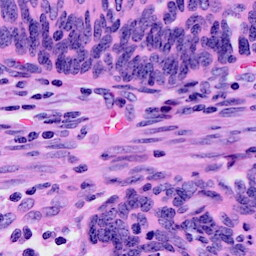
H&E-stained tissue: Cervix